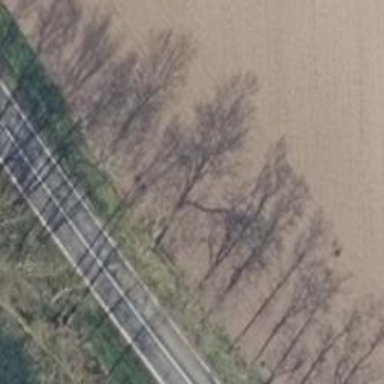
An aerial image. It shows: Row of deciduous broadleaved trees.